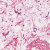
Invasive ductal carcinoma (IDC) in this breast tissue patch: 0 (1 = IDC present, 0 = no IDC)